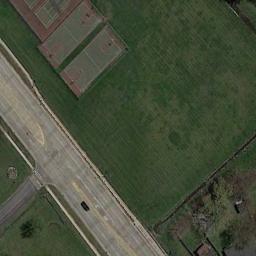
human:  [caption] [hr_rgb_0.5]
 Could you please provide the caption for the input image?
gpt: The basketball courts on the lawn are next to the road .

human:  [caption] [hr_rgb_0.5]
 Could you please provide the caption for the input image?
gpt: Two basketball courts on the lawn and some badminton courts beside .

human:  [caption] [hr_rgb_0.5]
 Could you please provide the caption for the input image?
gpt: There was a black car on the road next to the basketball court .

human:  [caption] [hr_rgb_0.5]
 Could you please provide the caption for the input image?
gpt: There are two basketball courts in the middle of grass next to a road .

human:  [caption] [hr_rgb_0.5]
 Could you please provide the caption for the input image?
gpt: The road is next to two basketball courts .